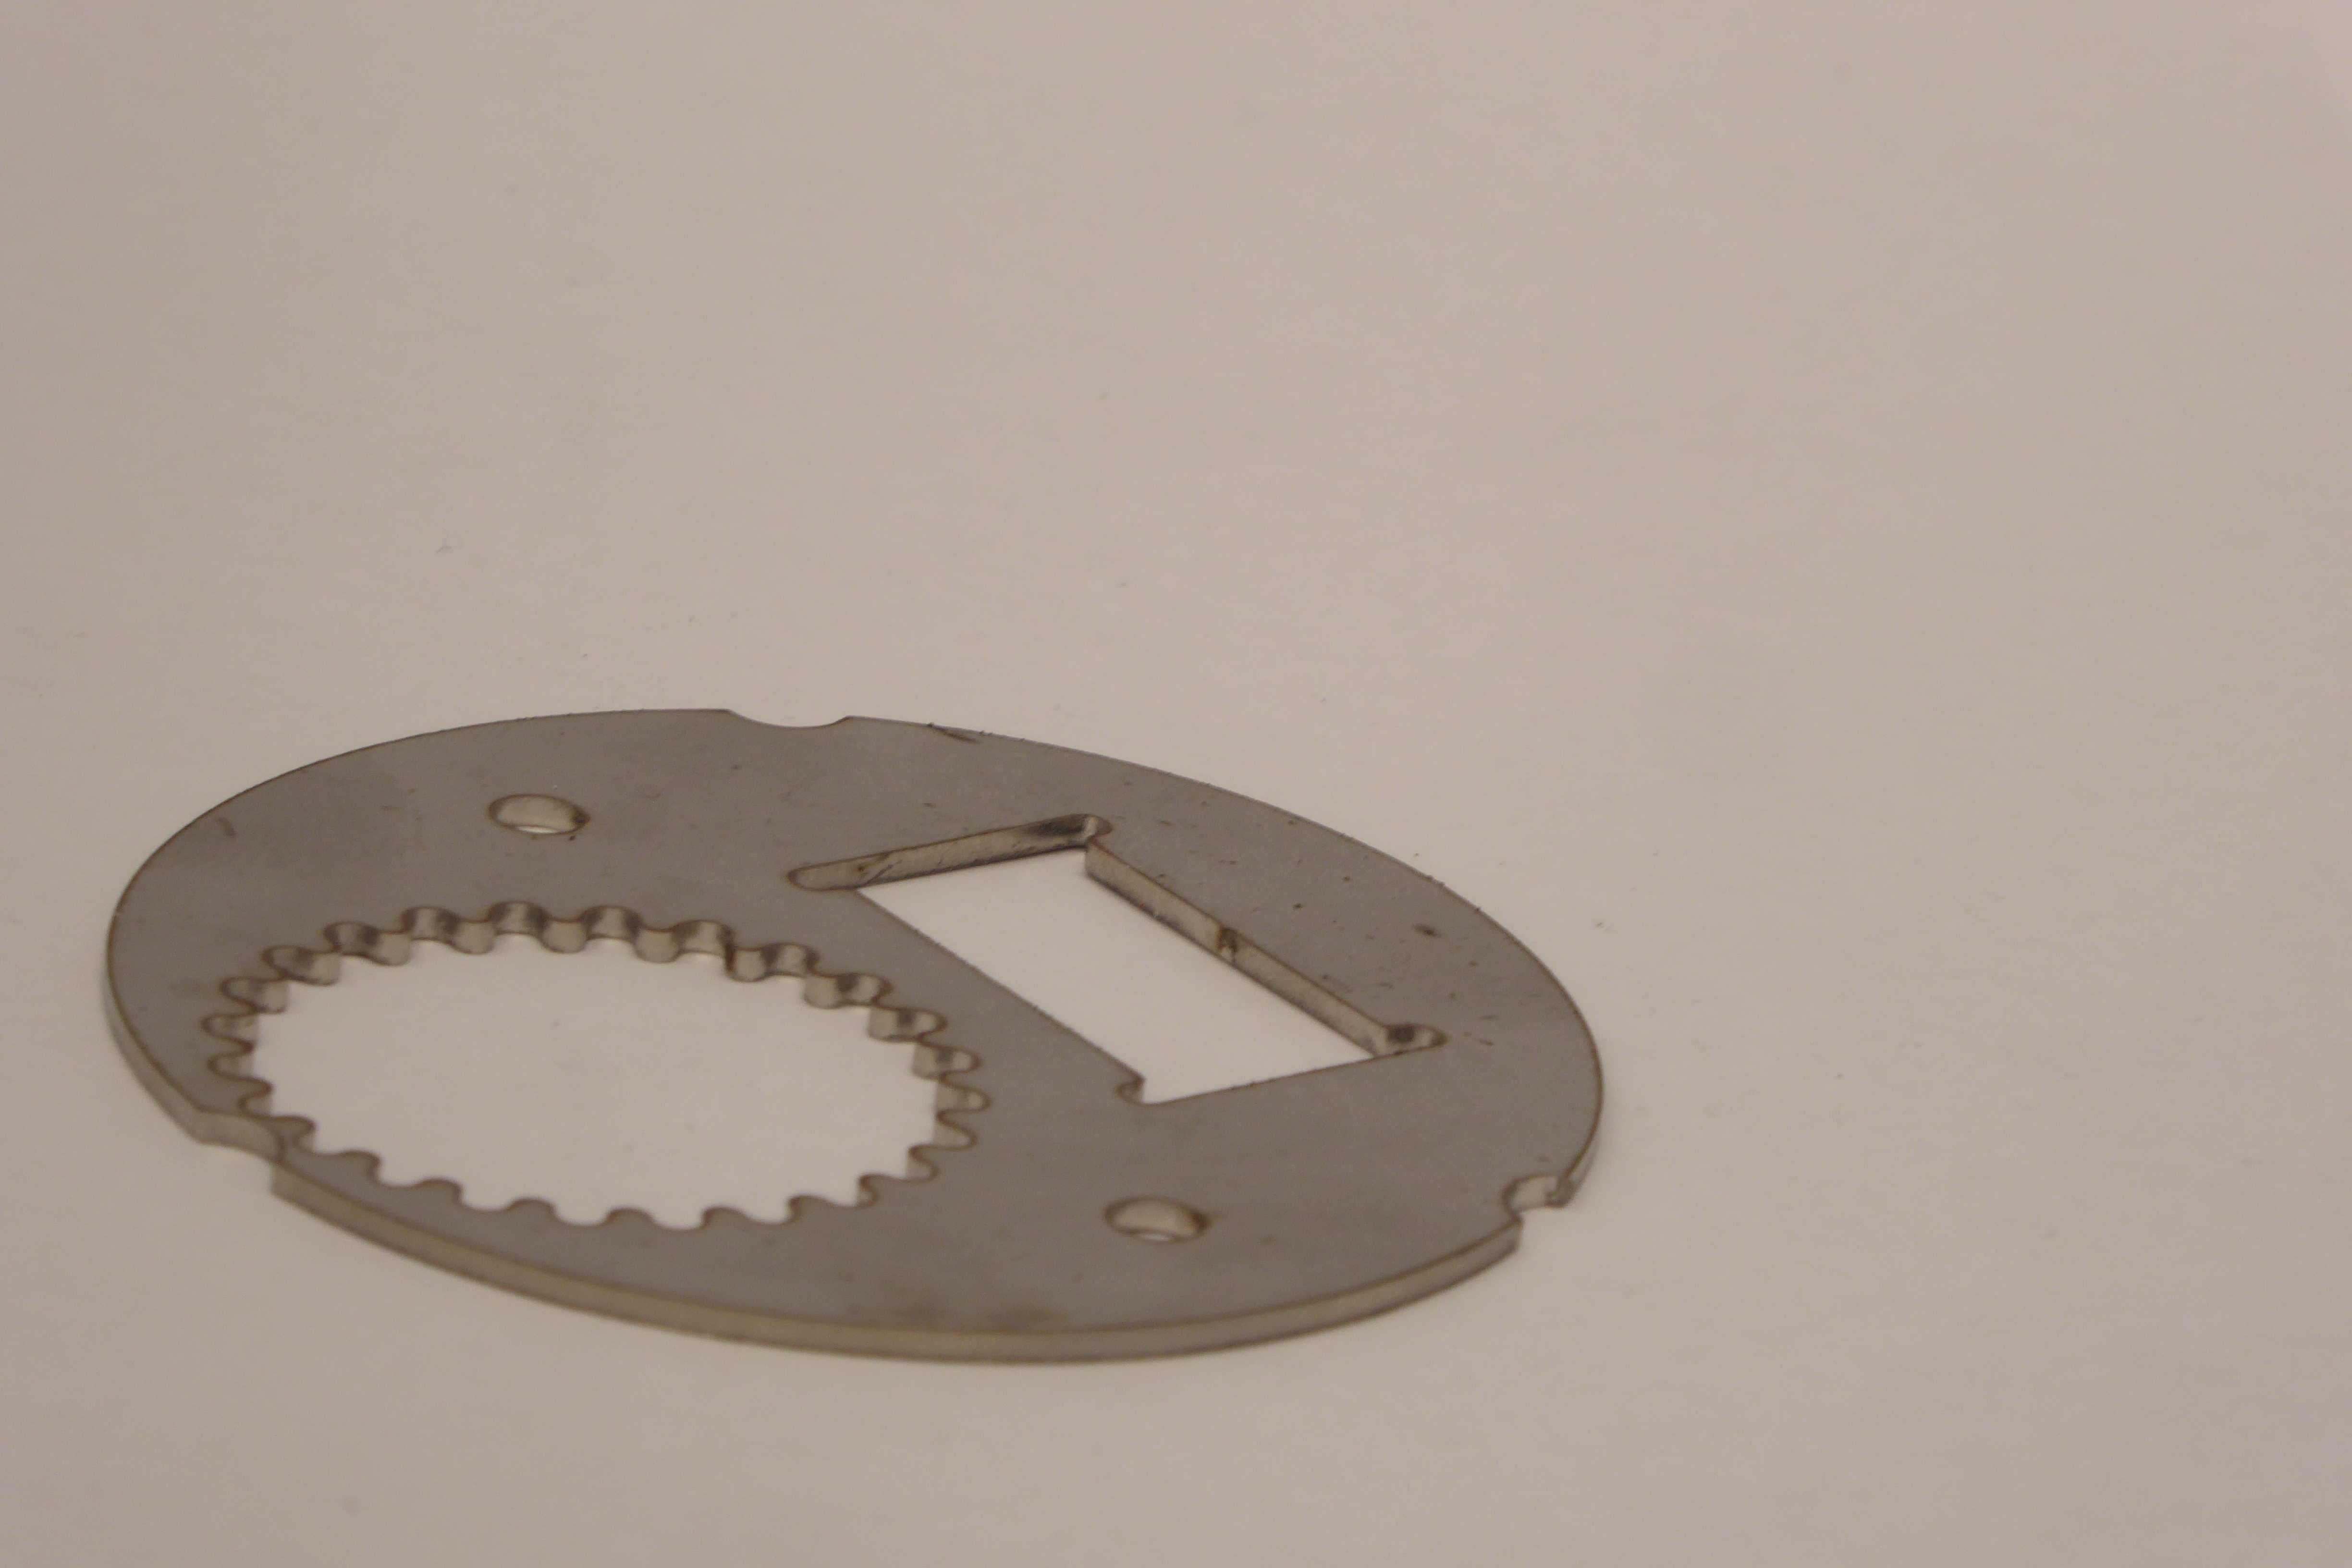
Label: Bottle Opener - Inlay